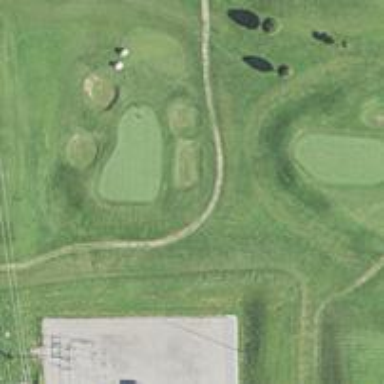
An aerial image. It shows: Path designated for golf carts.